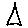
Label: triangle